Brain MRI, t2w sequence, axial 2D slice.
Patient: age 46, sex F, weight 95 kg, height 1.95 m
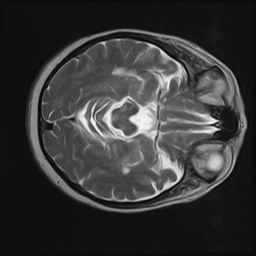